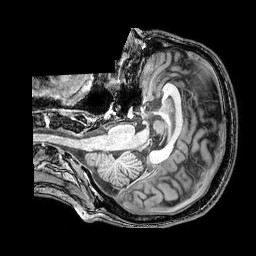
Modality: T1w
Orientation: axial
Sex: male
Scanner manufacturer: philips
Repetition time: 0.0082 s
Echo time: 0.00375 s